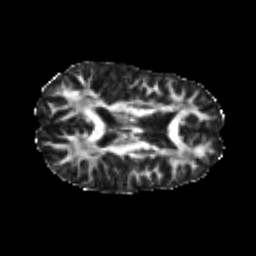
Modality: FA
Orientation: axial
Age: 23
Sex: female
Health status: healthy
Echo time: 0.074 s